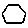
Label: hexagon